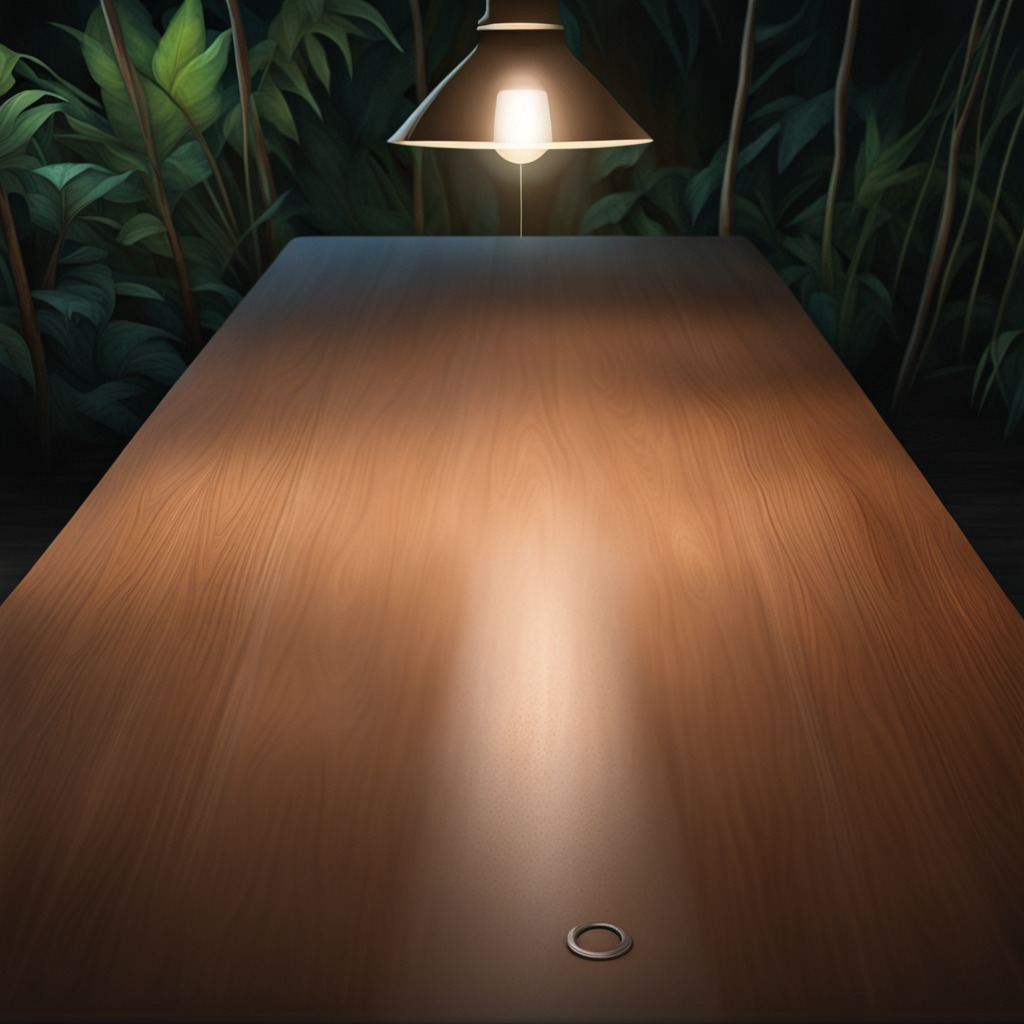
A flat metal washer is lying on the wooden table.